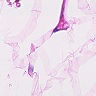
Metastatic tissue present: no